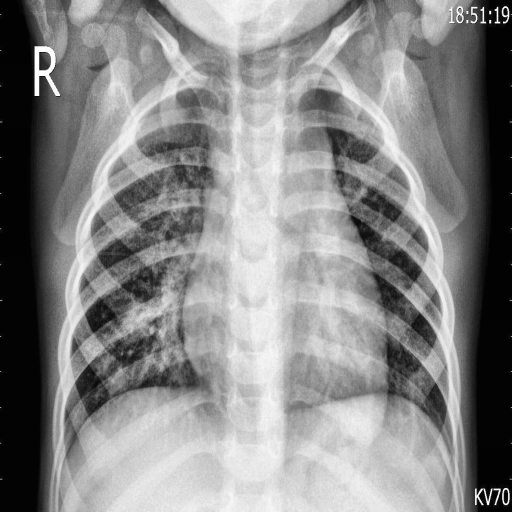
Finding: PNEUMONIA